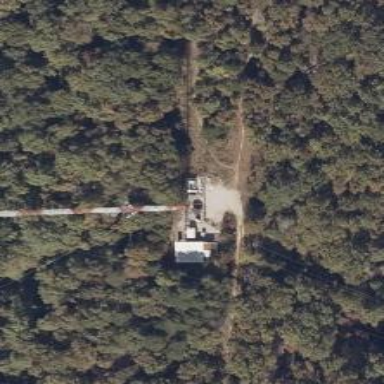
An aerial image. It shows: Mast tower used for communication.